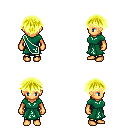
a pixel art fantasy rpg character, female body template, human, tanned skin, sash dress, gold greaves, gold short bangs hairstyle, four views (front, back, left, right), 2x2 character sprite sheet, small pixel art, hard edges, no anti-aliasing